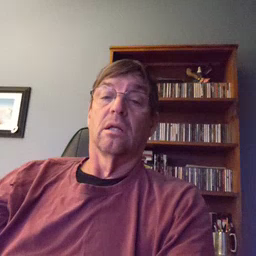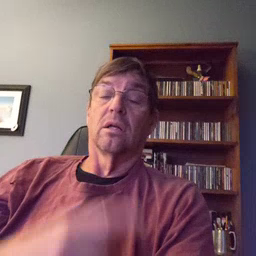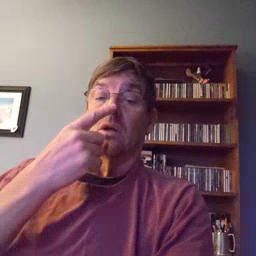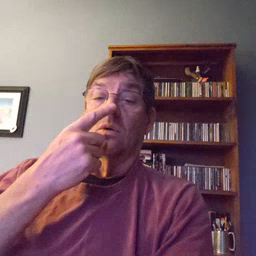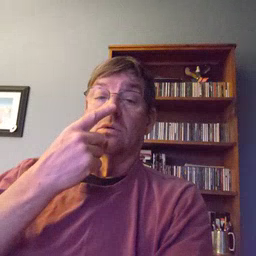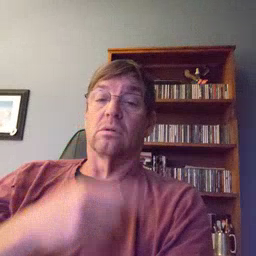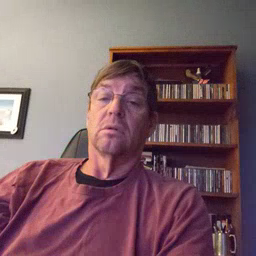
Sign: nose